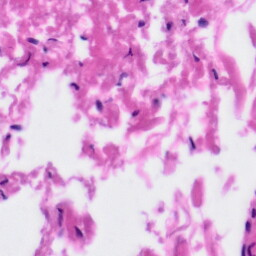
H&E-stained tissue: Tonsil